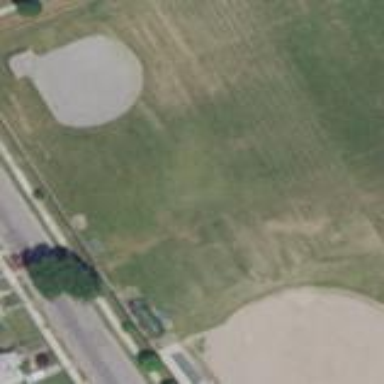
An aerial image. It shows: Baseball pitch for leisure and sports activities.